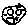
Label: moon